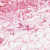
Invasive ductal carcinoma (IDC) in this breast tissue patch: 0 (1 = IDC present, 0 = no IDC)